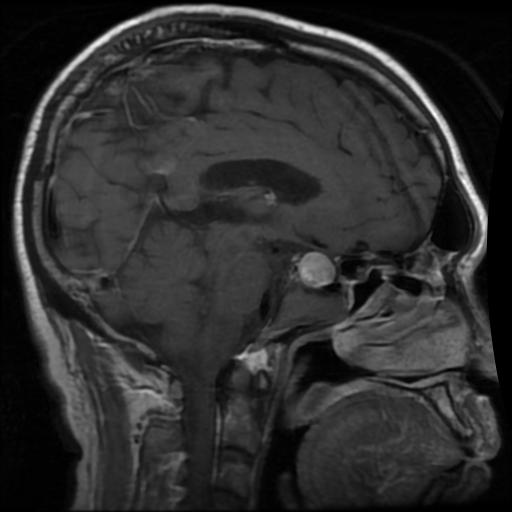
Label: pituitary